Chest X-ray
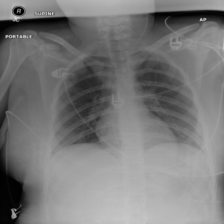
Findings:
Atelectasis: negative
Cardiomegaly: negative
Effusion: negative
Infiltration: negative
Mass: negative
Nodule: negative
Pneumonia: negative
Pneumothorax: negative
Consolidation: negative
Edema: negative
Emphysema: negative
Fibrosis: negative
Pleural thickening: negative
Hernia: negative